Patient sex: M
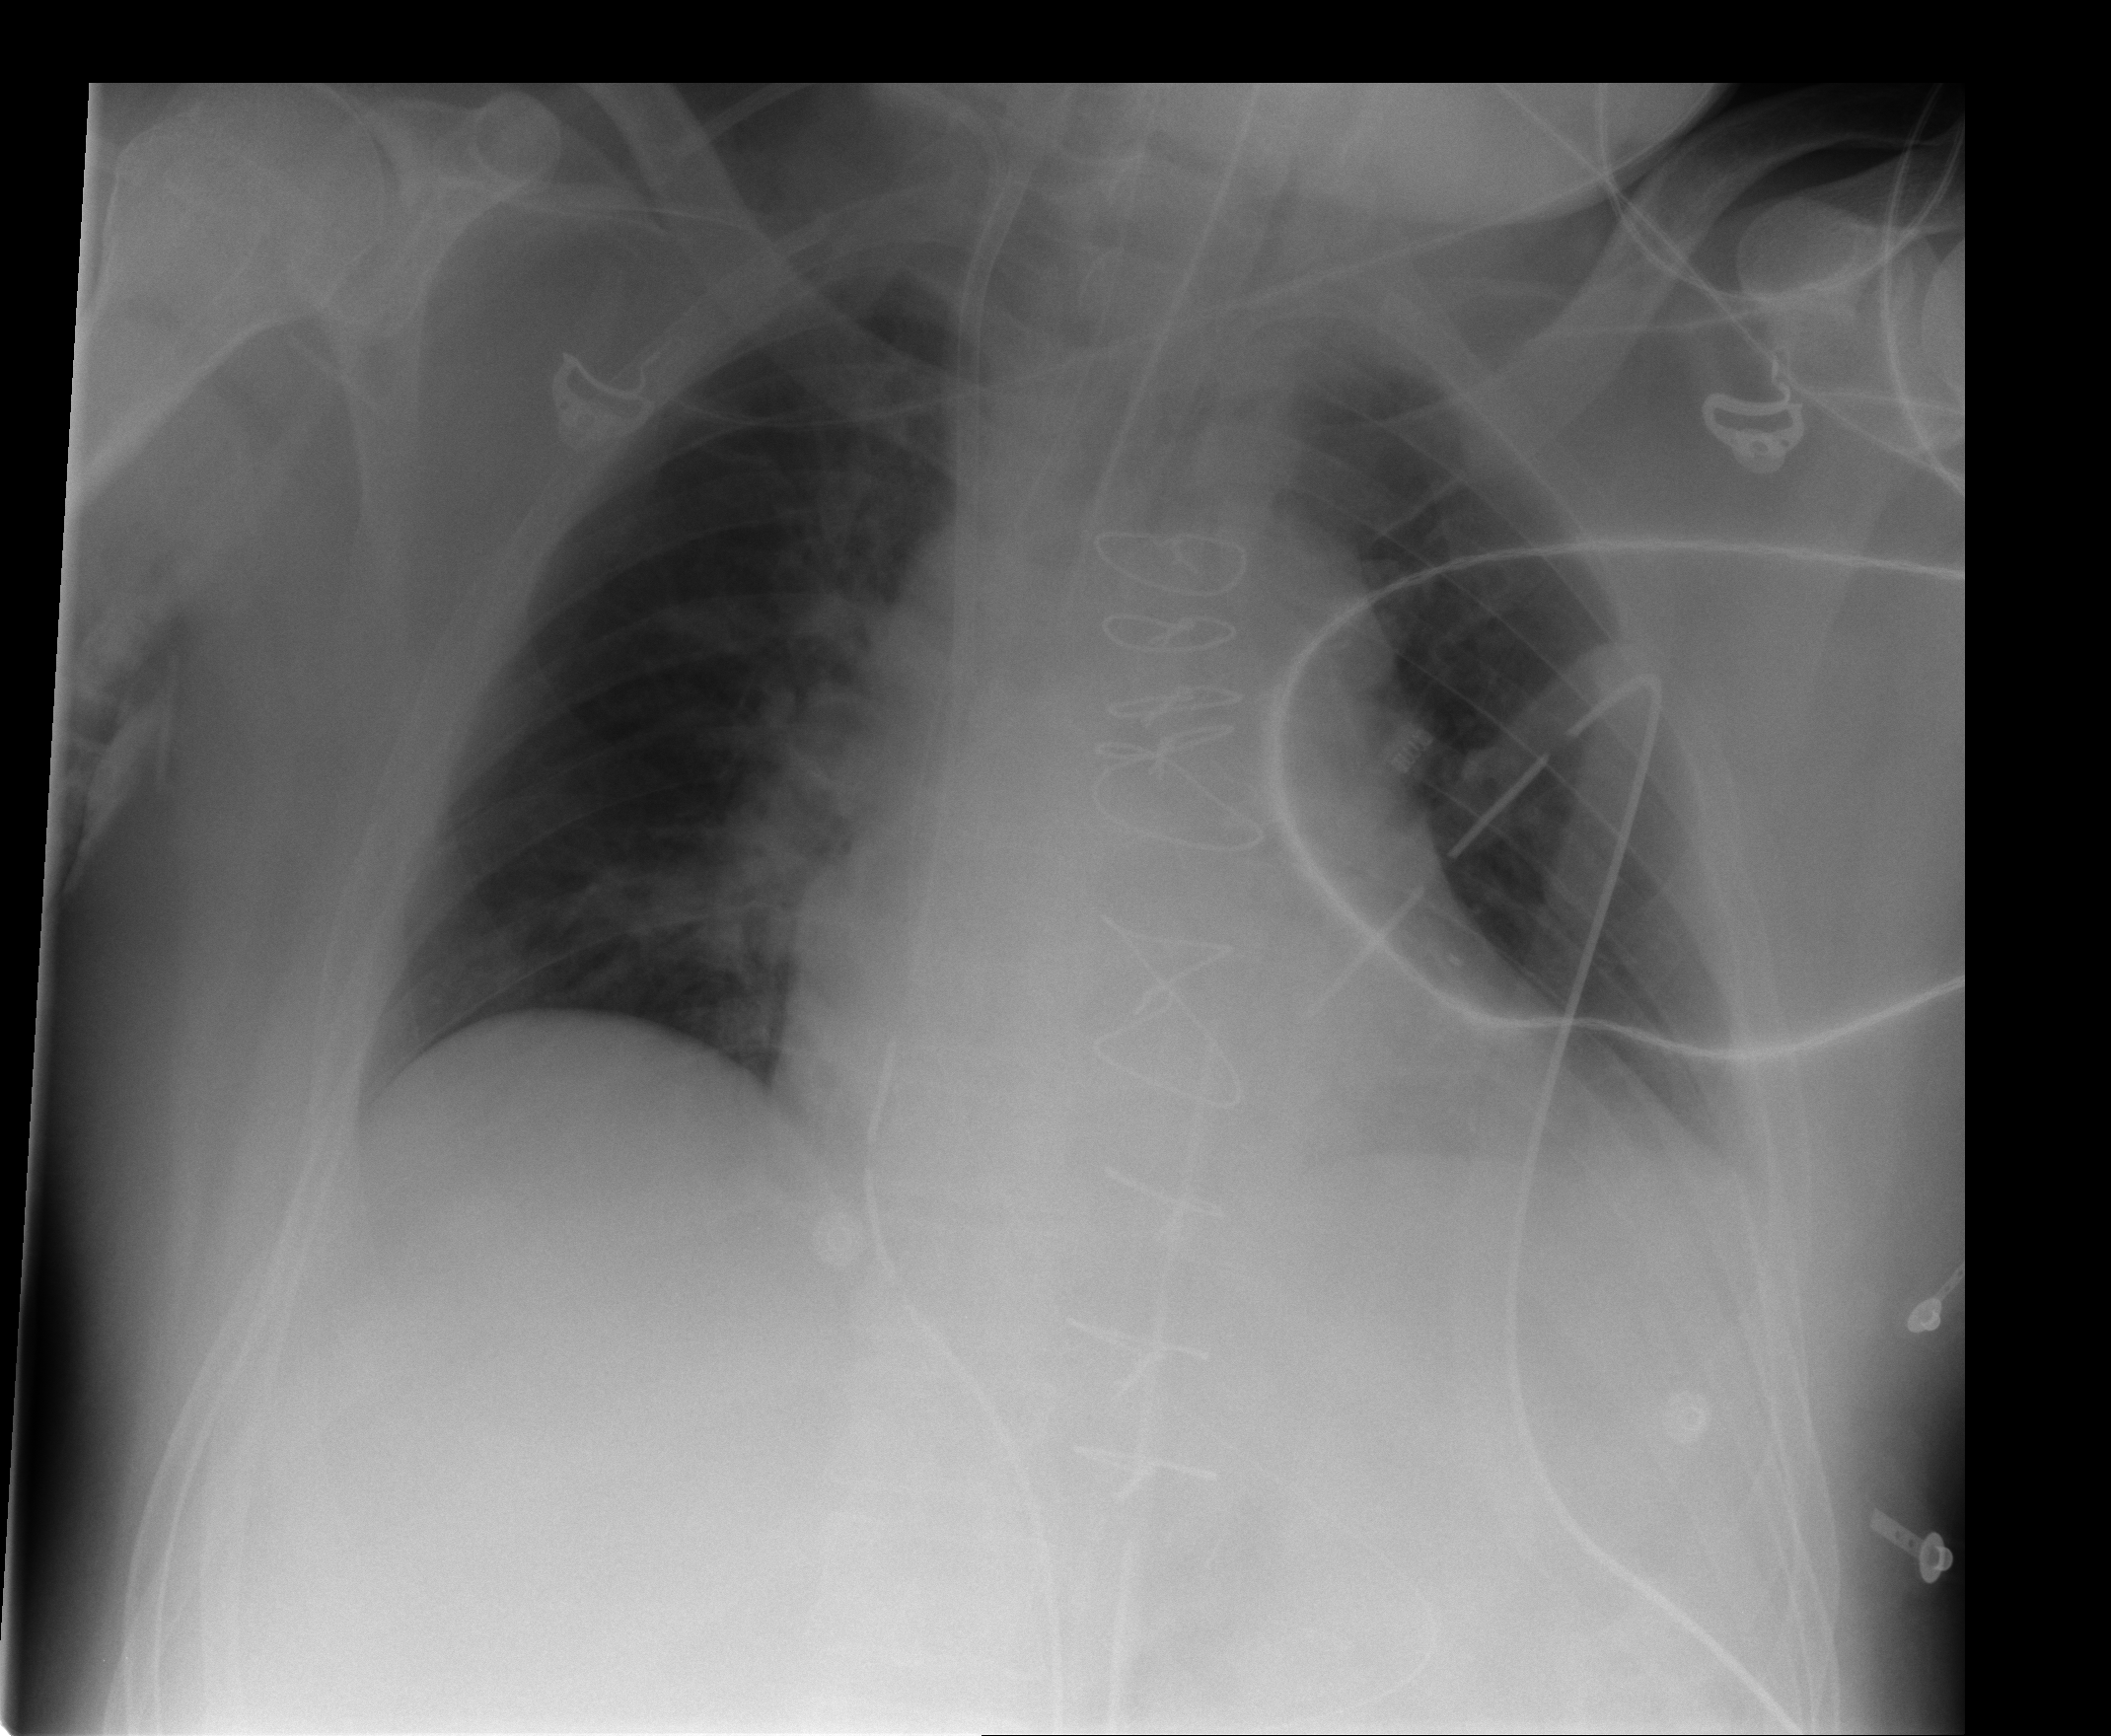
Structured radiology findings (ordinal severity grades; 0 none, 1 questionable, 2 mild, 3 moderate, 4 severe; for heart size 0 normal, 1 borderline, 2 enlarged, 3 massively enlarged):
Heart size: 2
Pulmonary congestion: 2
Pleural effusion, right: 0
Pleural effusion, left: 2
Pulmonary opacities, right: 0
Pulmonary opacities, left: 0
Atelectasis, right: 2
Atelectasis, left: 2